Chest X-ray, AP view. Patient: 66 years old, sex M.
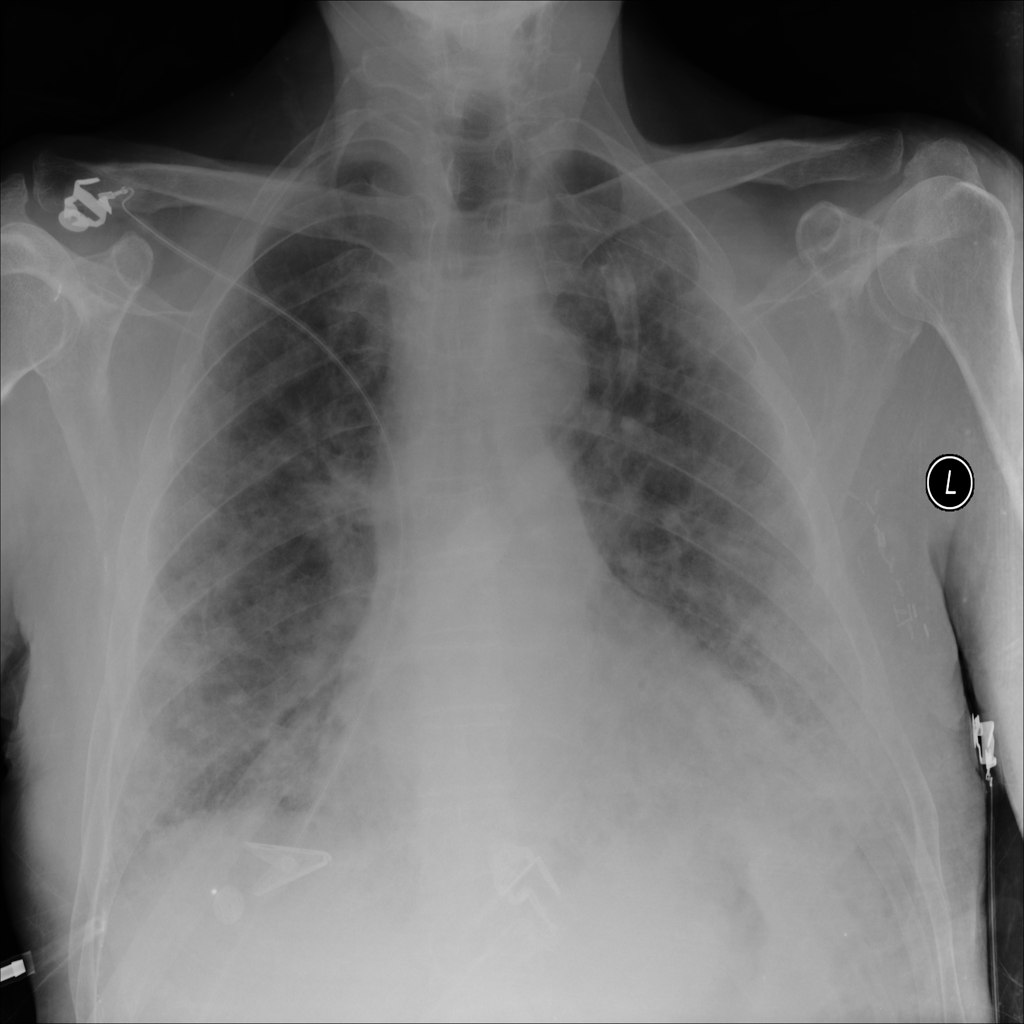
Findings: Edema, Infiltration, Pneumonia